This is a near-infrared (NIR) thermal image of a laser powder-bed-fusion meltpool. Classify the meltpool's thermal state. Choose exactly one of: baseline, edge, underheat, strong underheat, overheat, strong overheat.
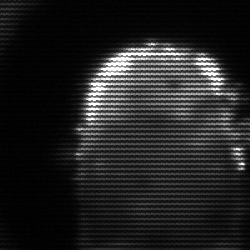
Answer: baseline